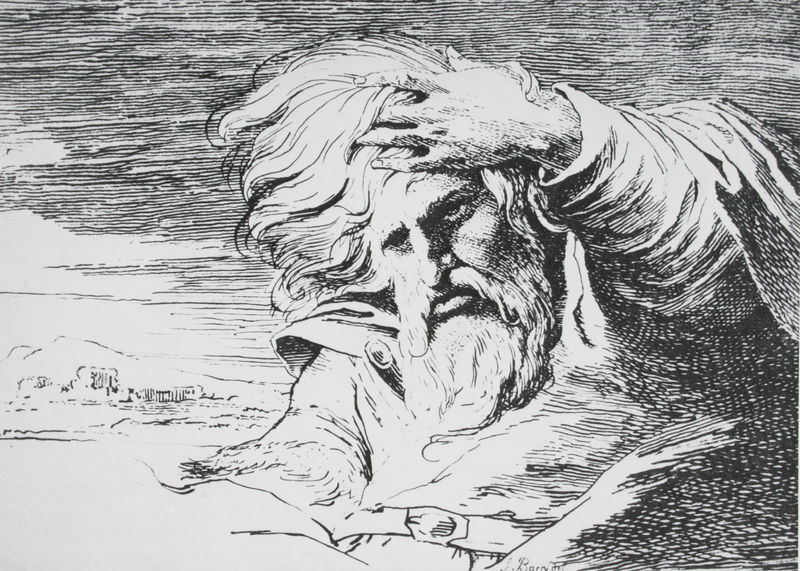
Titel: King Lear
Künstler: James Barry
Standort: London
Institution: British Museum
Schlagwörter: berg, gott, hand, himmel, kopf, mann, umhang, landschaft, stadt, finger, haar, zeichnung, gebäude, gürtel, alt, bart, hemd, arm, augen, gesicht, mensch, hände, portrait, häuser, hügel, wind, gewand, haare, mantel, wald, mähne, berge, dorf, grafik, sturm, ruine, groß, druck, schraffur, radierung, stich, schwarzweiß, scharz-weiss, götter, mittelalter, wams, tempel, macht, kupferstich, zorn, federzeichnung, gottvater, größe, riese, wallhalla, parallelschraffur, griche, odin